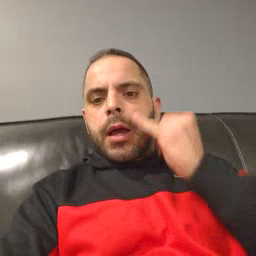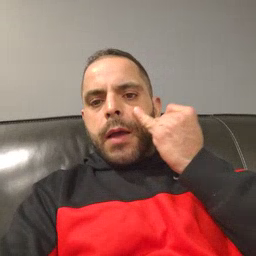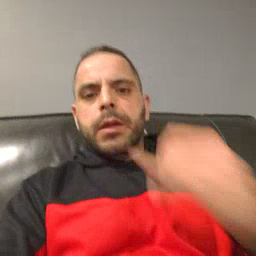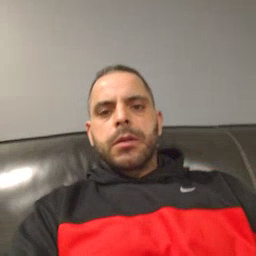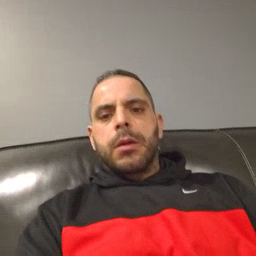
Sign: if